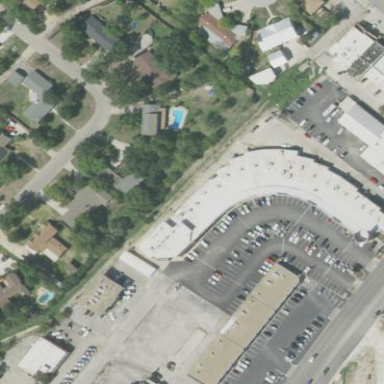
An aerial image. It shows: Retail building.